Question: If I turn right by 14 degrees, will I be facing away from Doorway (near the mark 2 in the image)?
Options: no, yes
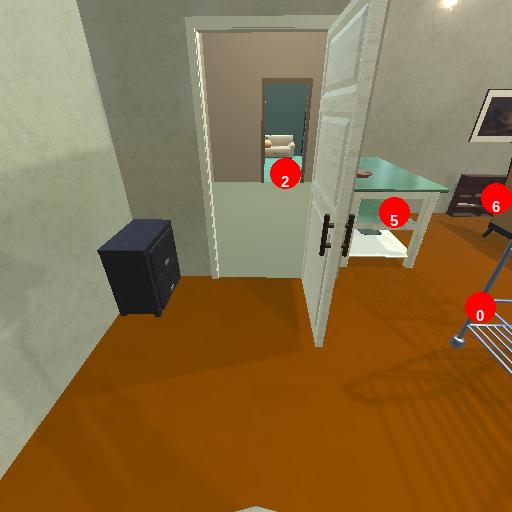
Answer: no